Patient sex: M
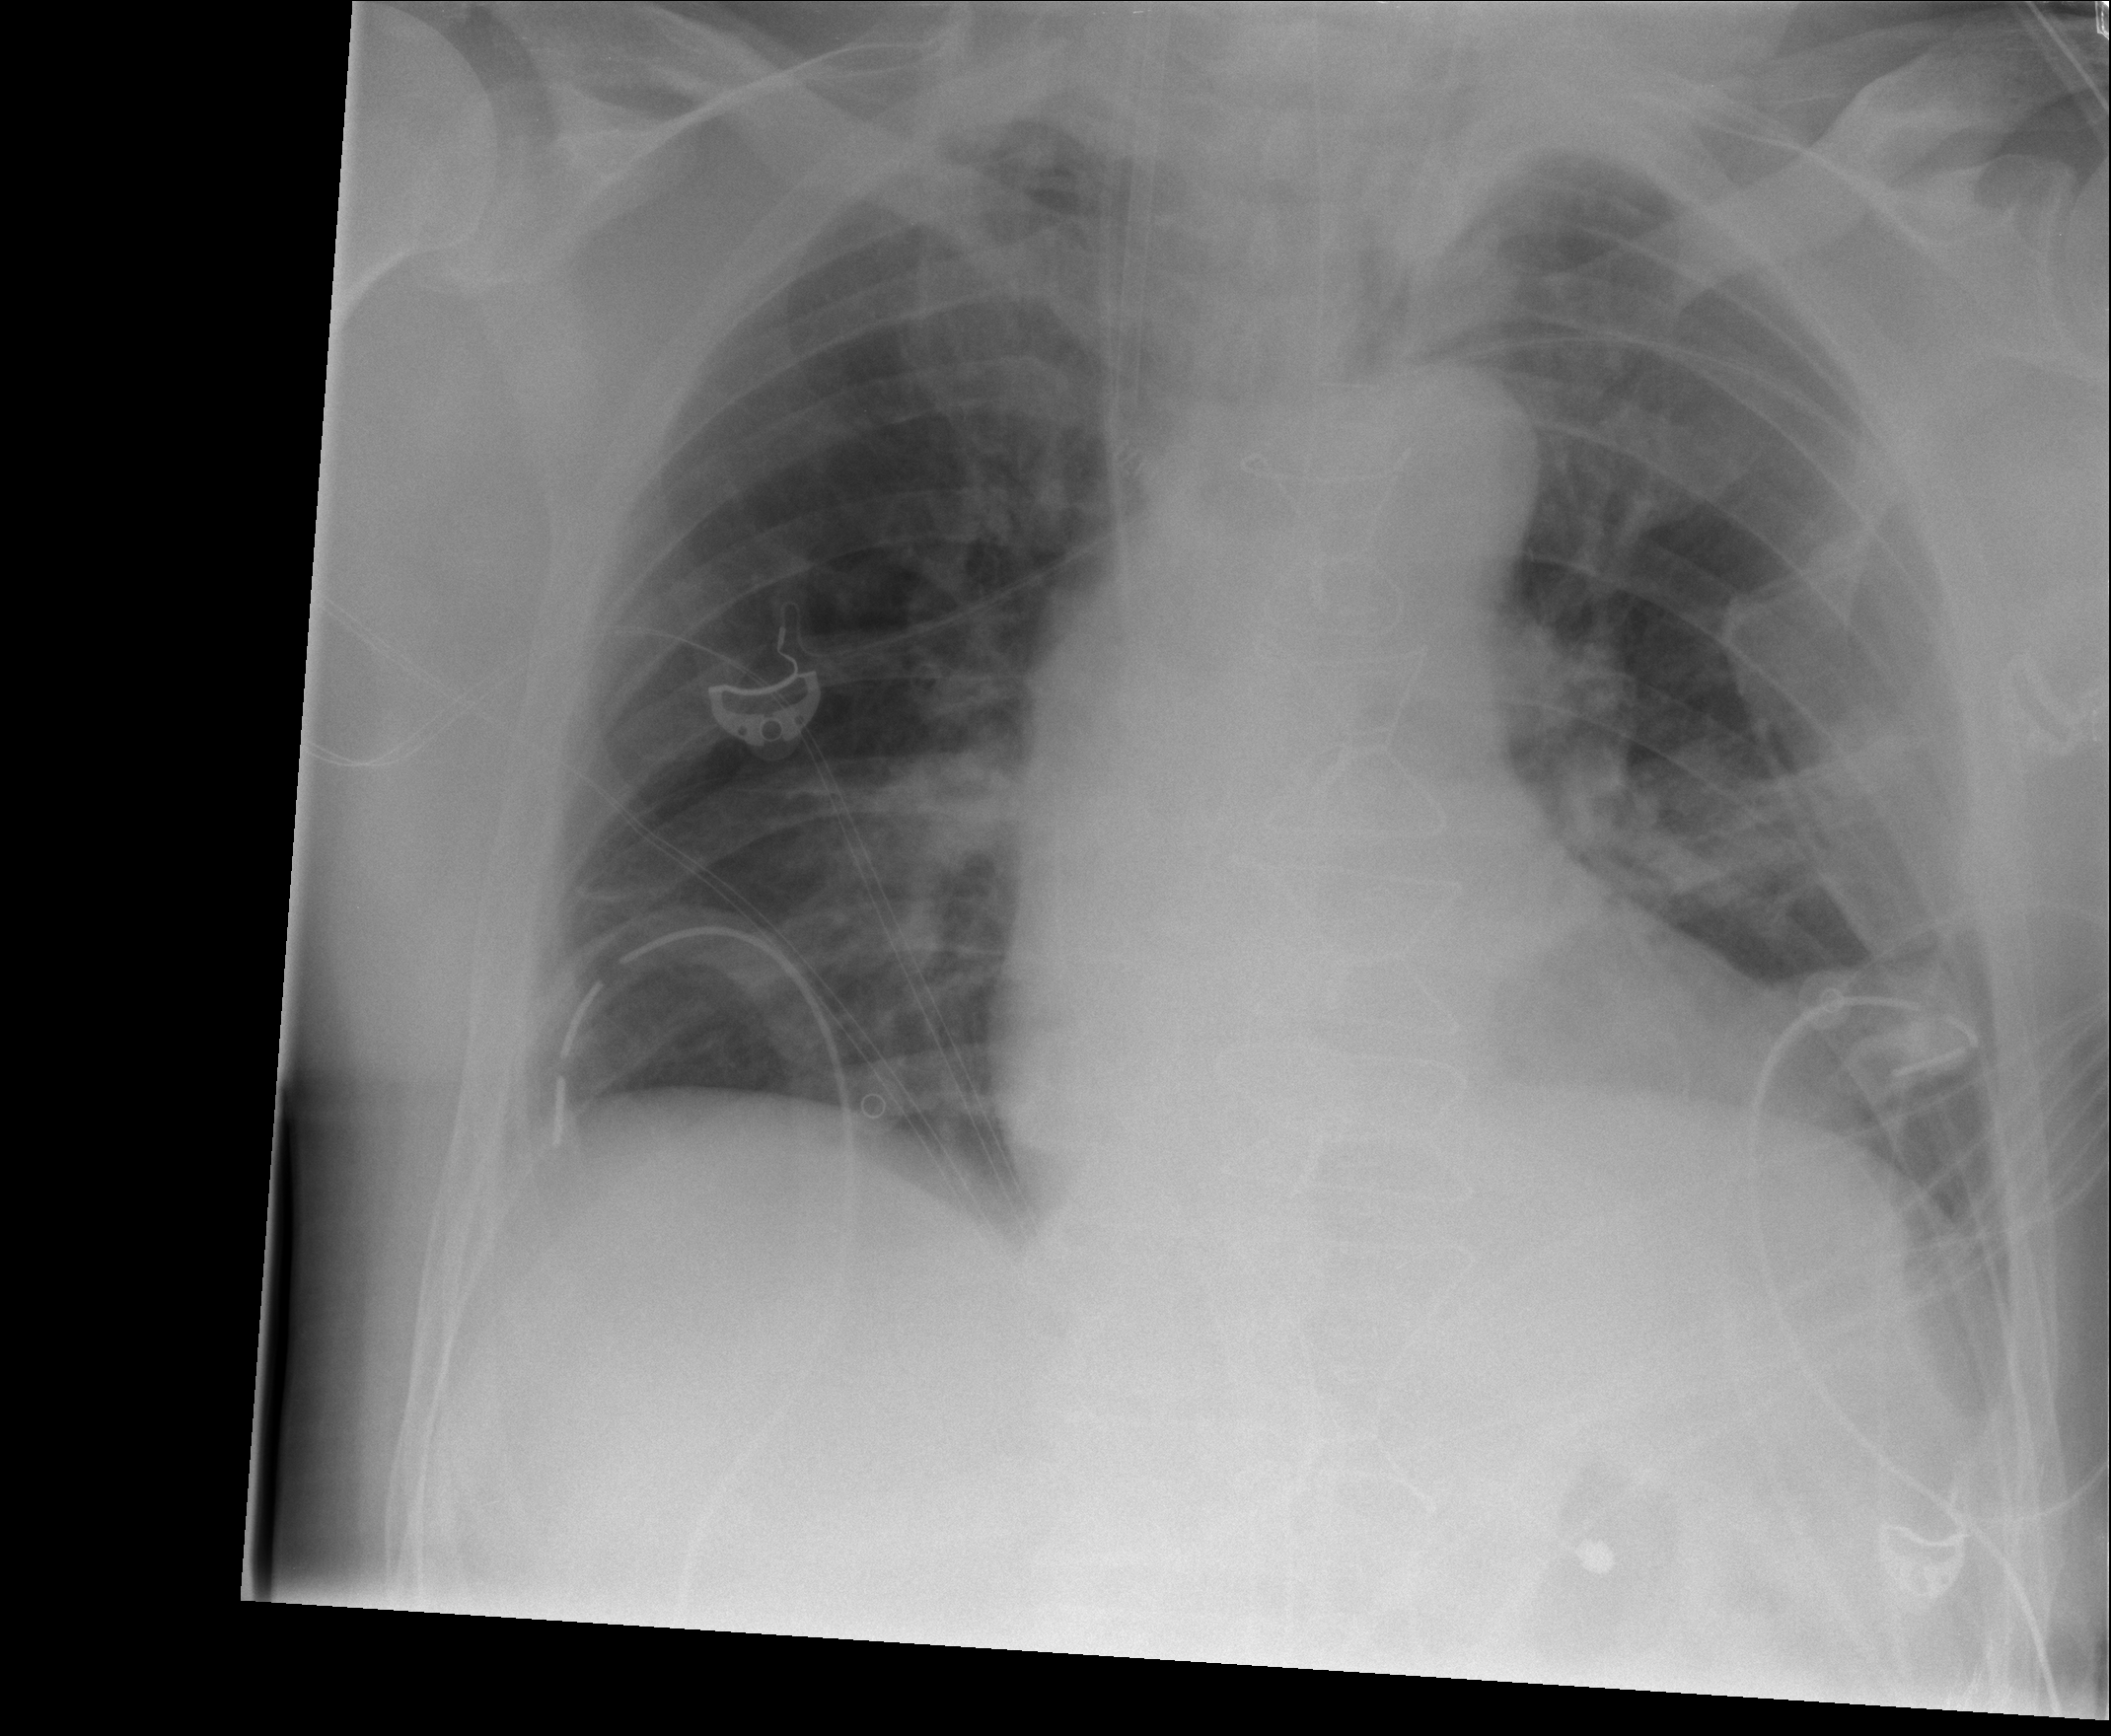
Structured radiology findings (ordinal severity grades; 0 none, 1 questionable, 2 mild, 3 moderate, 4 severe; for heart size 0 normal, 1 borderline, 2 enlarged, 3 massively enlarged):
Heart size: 0
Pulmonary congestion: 2
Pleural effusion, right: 0
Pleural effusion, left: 0
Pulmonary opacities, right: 0
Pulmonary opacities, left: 0
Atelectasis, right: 0
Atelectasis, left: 0